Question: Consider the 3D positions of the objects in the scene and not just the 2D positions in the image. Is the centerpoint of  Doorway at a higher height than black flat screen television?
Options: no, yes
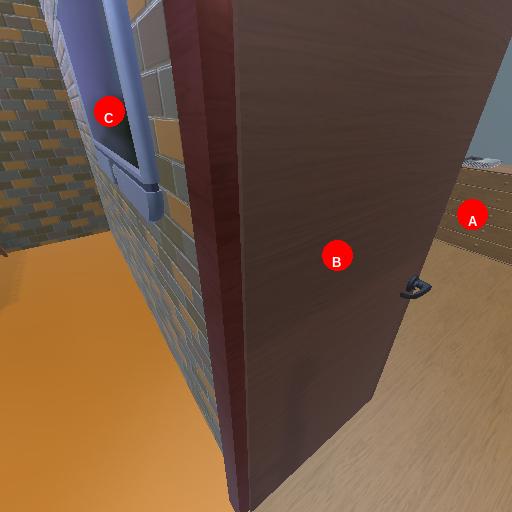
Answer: no